Interaction volume radius: 5 \u00c5
Interaction volume height: 25 \u00c5
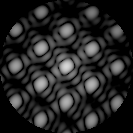
Disorder parameter: 0.05077